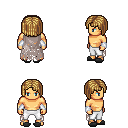
a pixel art fantasy rpg character, male body template, human, tanned skin, gray tattered cape, white pants, blonde pageboy hairstyle, white cloth bracers, gray slippers, four views (front, back, left, right), 2x2 character sprite sheet, small pixel art, hard edges, no anti-aliasing